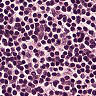
Metastatic tissue present: no